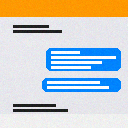
Screen state: on